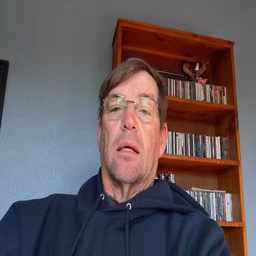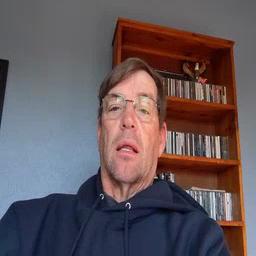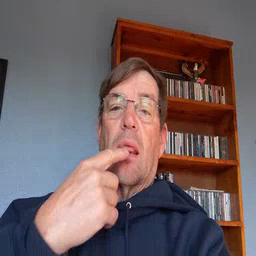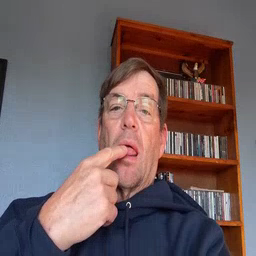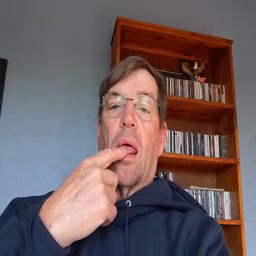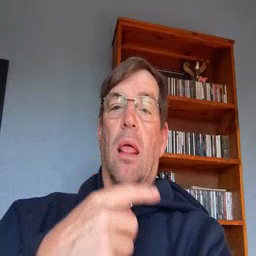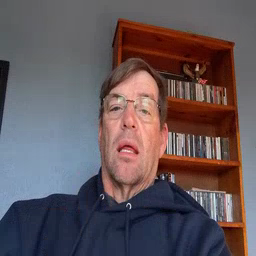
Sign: tongue